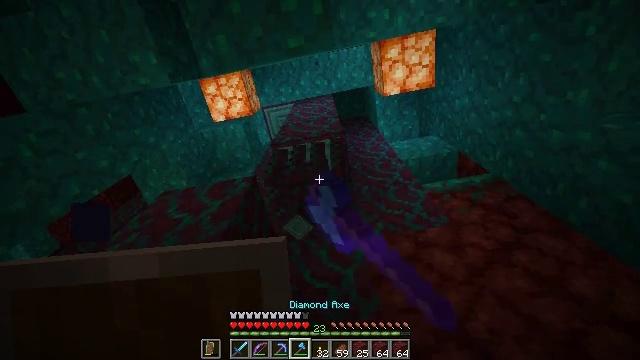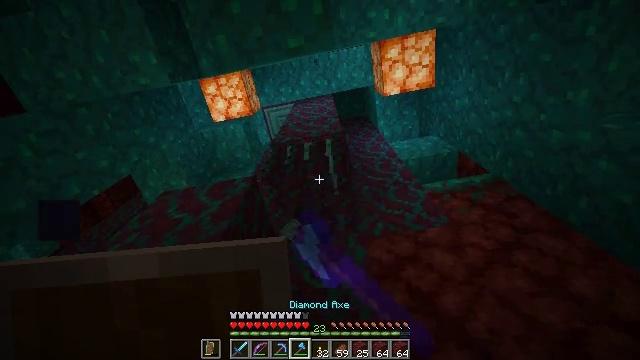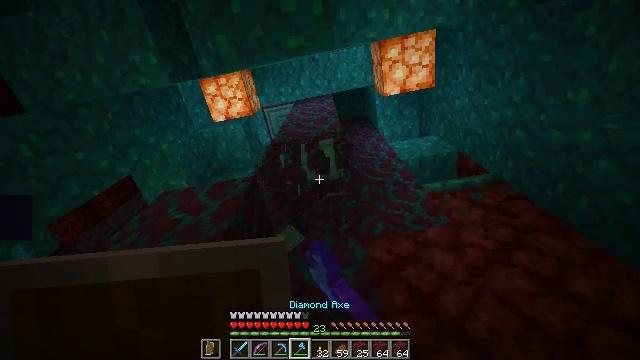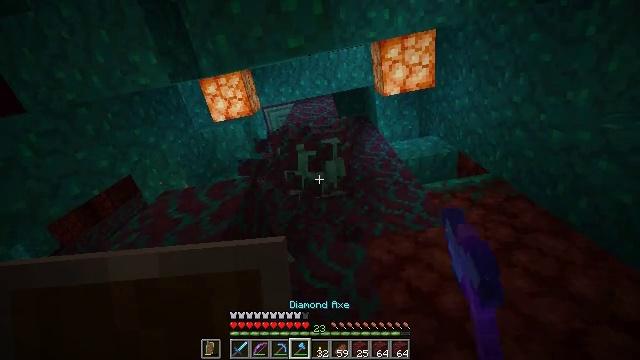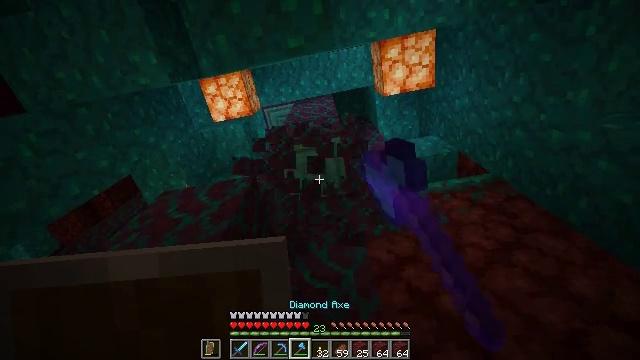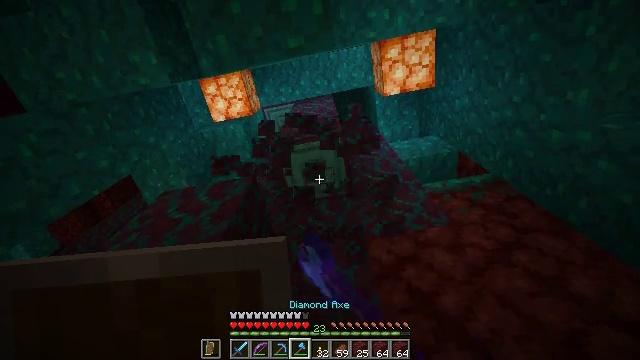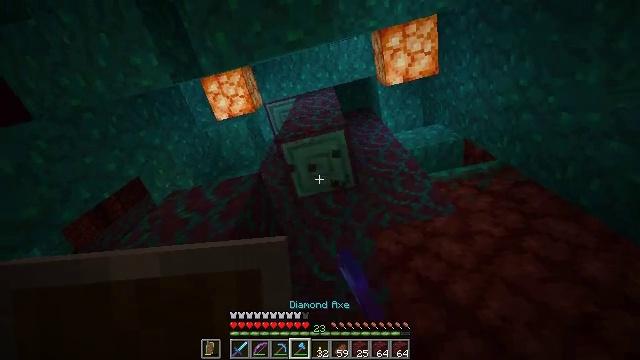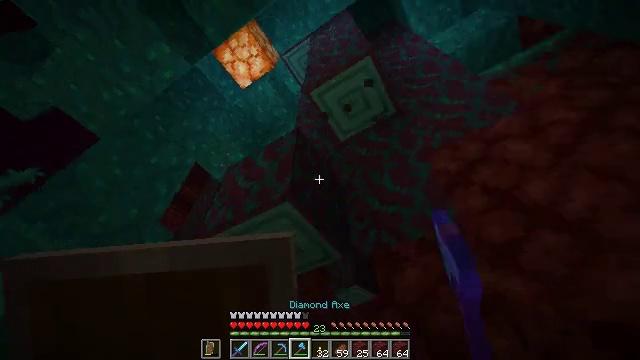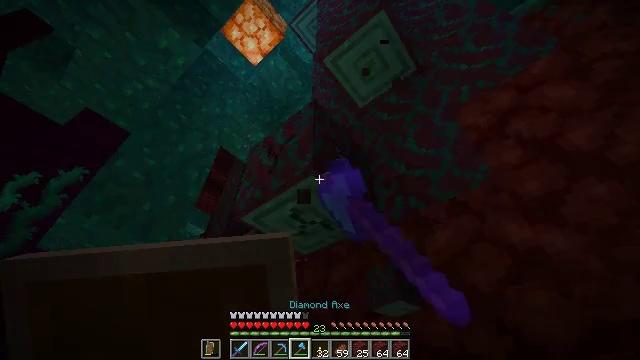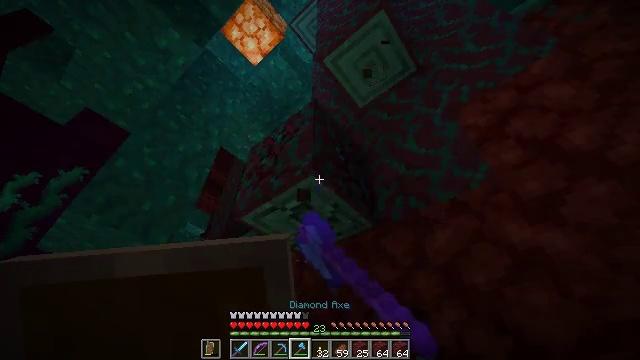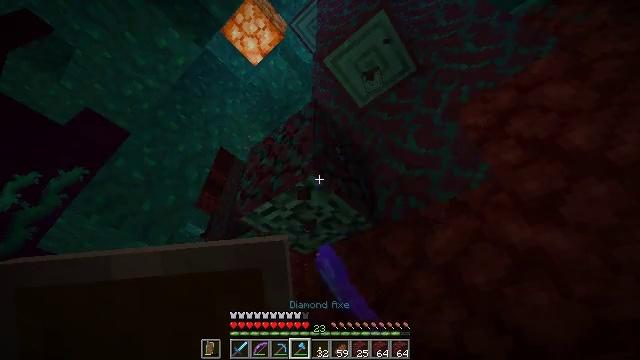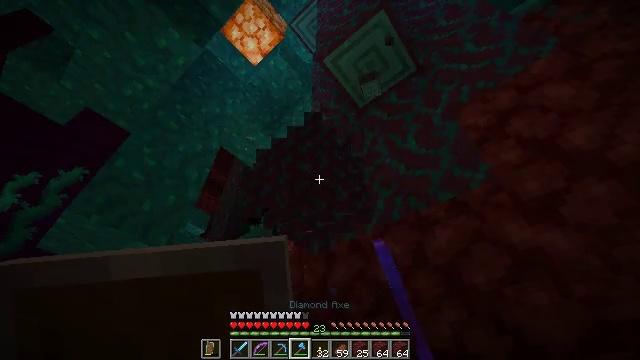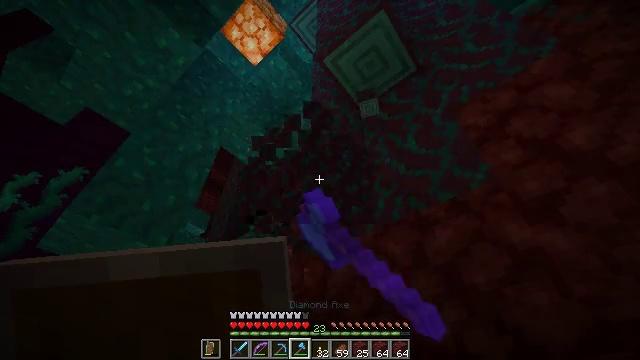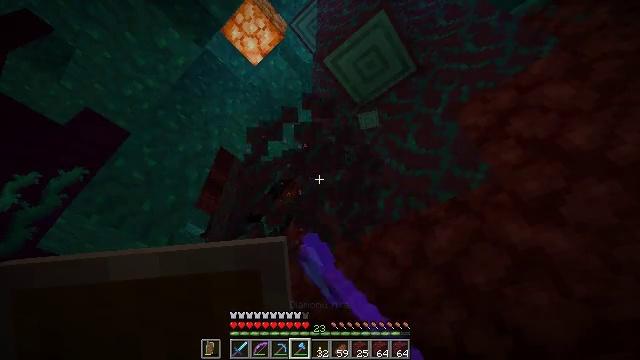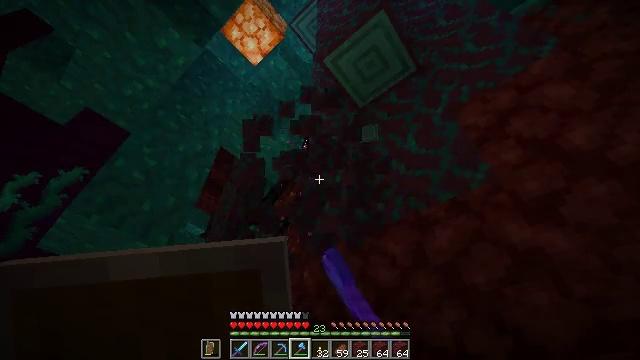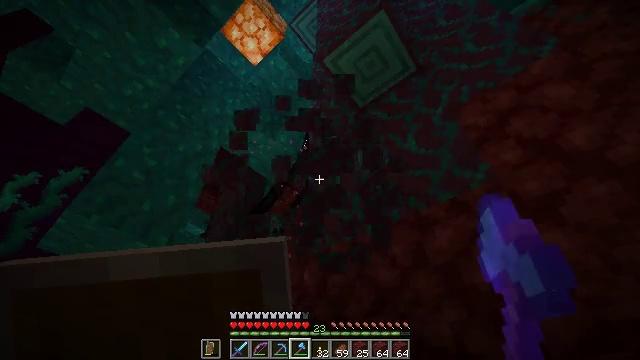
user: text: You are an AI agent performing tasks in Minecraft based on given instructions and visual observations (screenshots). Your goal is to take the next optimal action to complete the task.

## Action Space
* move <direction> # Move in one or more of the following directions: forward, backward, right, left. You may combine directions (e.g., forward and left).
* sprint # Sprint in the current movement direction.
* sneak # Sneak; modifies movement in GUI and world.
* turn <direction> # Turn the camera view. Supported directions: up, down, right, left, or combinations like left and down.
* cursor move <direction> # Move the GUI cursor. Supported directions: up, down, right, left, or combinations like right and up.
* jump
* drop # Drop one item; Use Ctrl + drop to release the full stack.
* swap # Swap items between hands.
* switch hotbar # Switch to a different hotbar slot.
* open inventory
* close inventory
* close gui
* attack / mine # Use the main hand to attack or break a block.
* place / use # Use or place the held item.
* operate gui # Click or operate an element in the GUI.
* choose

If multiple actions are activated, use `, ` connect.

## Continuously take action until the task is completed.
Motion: motion action
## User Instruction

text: Chop down the warped stem from the warped forest.
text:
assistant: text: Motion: attack / mine
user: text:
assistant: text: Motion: attack / mine
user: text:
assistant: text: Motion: attack / mine
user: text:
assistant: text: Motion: attack / mine
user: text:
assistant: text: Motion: attack / mine
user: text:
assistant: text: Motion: turn left and down, attack / mine
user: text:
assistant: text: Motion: turn left and down, attack / mine
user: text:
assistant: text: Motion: turn left and down, attack / mine
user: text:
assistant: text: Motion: attack / mine
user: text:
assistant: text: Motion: attack / mine
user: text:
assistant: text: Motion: attack / mine
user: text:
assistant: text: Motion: attack / mine
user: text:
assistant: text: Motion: attack / mine
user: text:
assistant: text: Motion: attack / mine
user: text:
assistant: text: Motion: attack / mine
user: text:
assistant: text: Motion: attack / mine
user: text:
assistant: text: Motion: move forward, turn right and up, attack / mine
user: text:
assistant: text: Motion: move forward, turn right and up
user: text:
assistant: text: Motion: move forward, turn right and up
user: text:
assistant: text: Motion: move forward, turn right and up
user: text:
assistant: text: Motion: move forward, turn right and up
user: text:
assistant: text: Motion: move forward
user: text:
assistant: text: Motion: move forward, turn right and up
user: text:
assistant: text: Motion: move forward, jump
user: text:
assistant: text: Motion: move forward, jump
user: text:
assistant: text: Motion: move forward, jump
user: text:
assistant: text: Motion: move forward, turn right and down, jump
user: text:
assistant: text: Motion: turn right and down
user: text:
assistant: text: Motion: attack / mine
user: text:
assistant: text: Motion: turn up, attack / mine